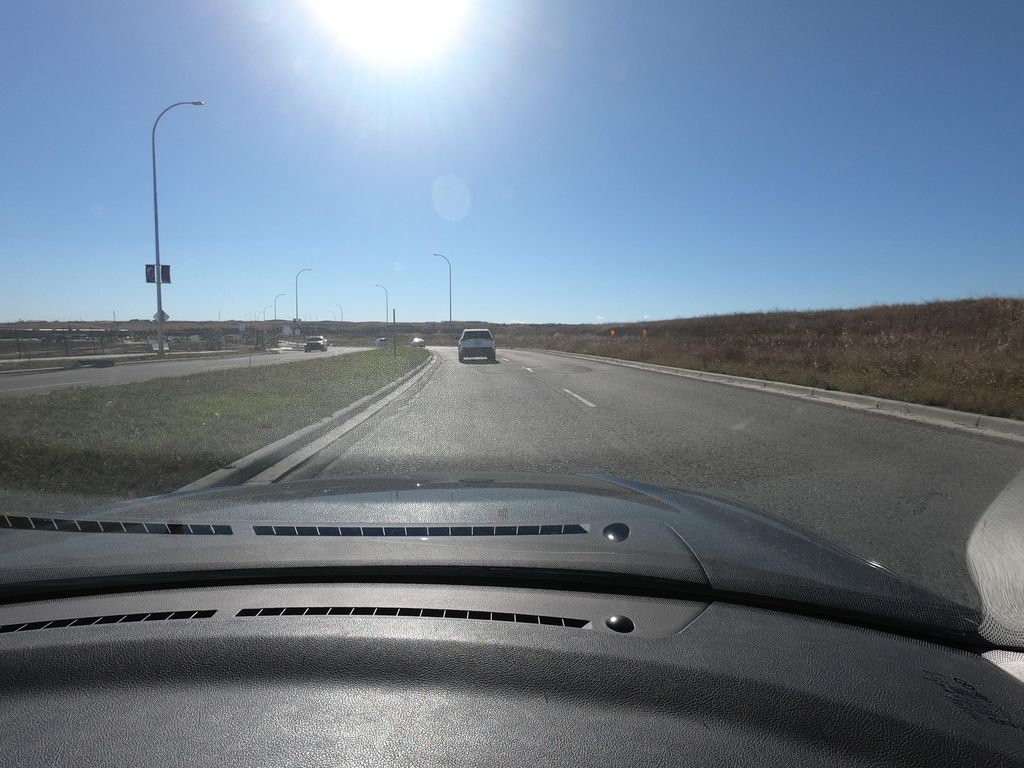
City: calgary